Question: Why in my screenshot below 'isNaN(1)' and 'isNaN("1")' returns 'false'? As one of them is number and one of them is a string so isNaN("1") should return true.

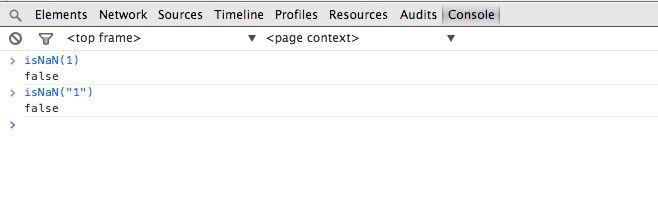
Answer: From <URL>:
> When the argument to the 'isNaN' function is not of type Number, . The resulting value is then tested to determine whether it is NaN. Thus for non-numbers that when coerced to numeric type result in a valid non-NaN numeric value (notably the empty string and boolean primitives, which when coerced give numeric values zero or one), the "false" returned value may be unexpected; the empty string, for example, is surely "not a number."
The article also suggests using the () <URL> function if you don't want this behavior:
'''
console.log(Number.isNaN("1")) // false
console.log(Number.isNaN(NaN)) // true
'''
Or more simply:
'''
console.log("1" != "1") // false
console.log(NaN != NaN) // true
'''
But if what you really want to simply determine if a value of type 'Number' (and not for example, of type 'String'), simply use 'typeof':
'''
console.log(typeof "1" == "number") // false
console.log(typeof 1 == "number") // true
'''
But this will return 'true' for 'NaN' because despite being known as 'not a number', it's actually a value of type 'Number'. If you want to ensure that the value is of type 'Number', and a valid, finite number use the () <URL>:
'''
console.log(Number.isFinite("1")) // false
console.log(Number.isFinite(1)) // true
console.log(Number.isFinite(NaN)) // false
'''
Or simply create your own:
'''
function myIsFinite(x) { return typeof x == "number" && isFinite(x); }
console.log(myIsFinite("1")) // false
console.log(myIsFinite(1)) // true
console.log(myIsFinite(NaN)) // false
'''